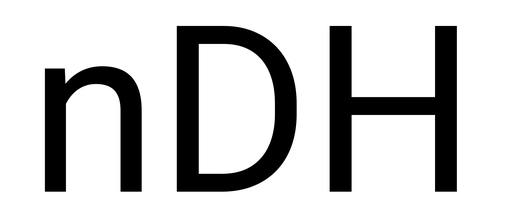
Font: Roboto_Regular